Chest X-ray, AP view. Patient: 34 years old, sex M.
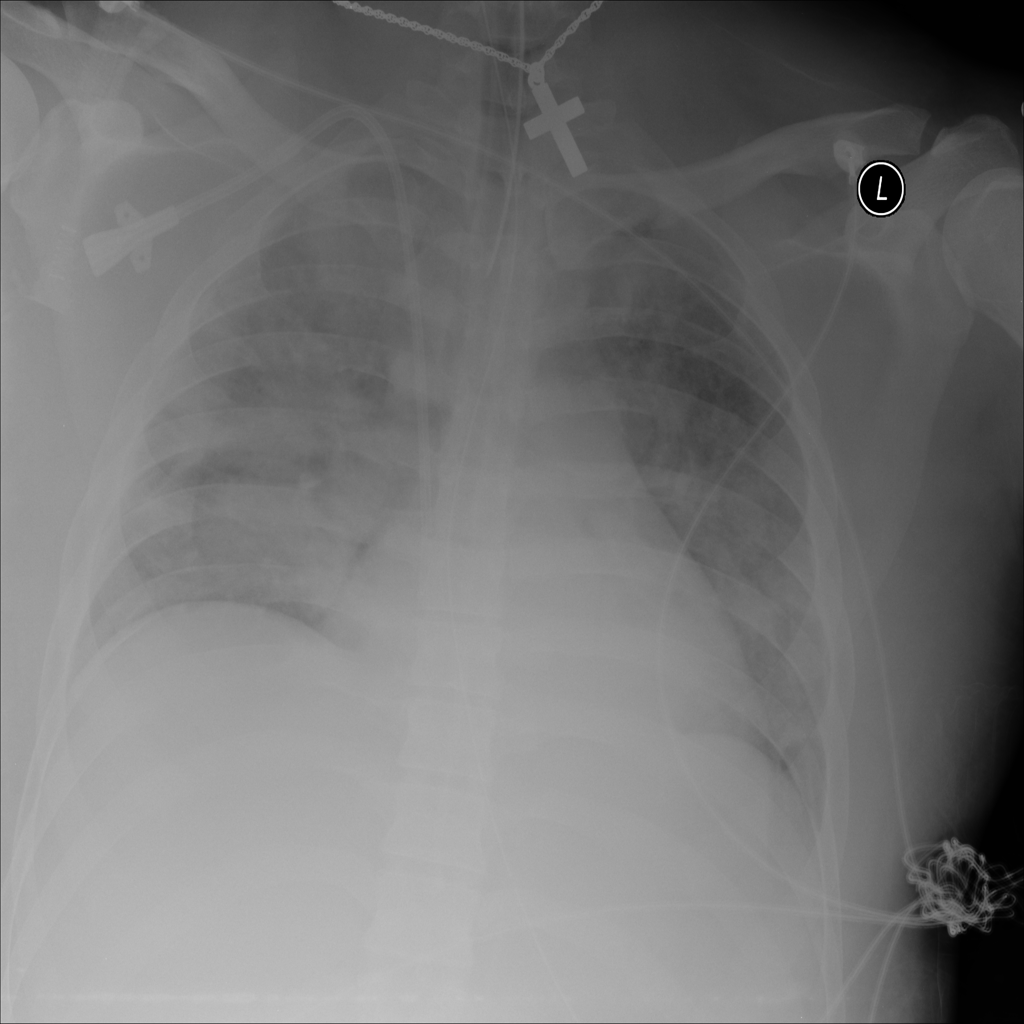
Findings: Edema, Infiltration, Pneumonia